Field crop: tomato
Growth stage: 2
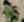
Species: solanum